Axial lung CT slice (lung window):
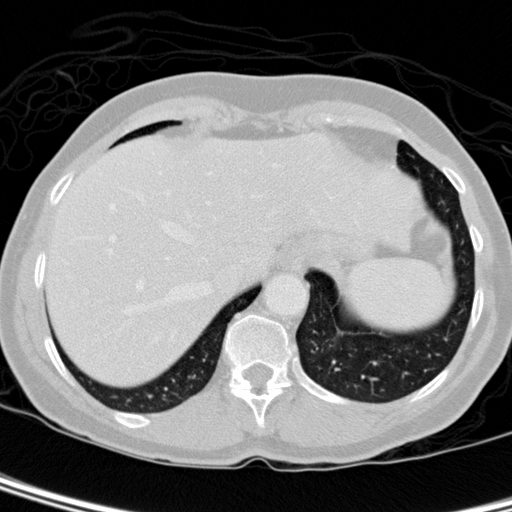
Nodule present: no